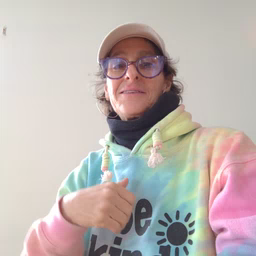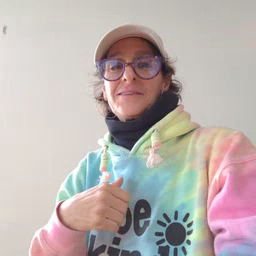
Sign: donkey